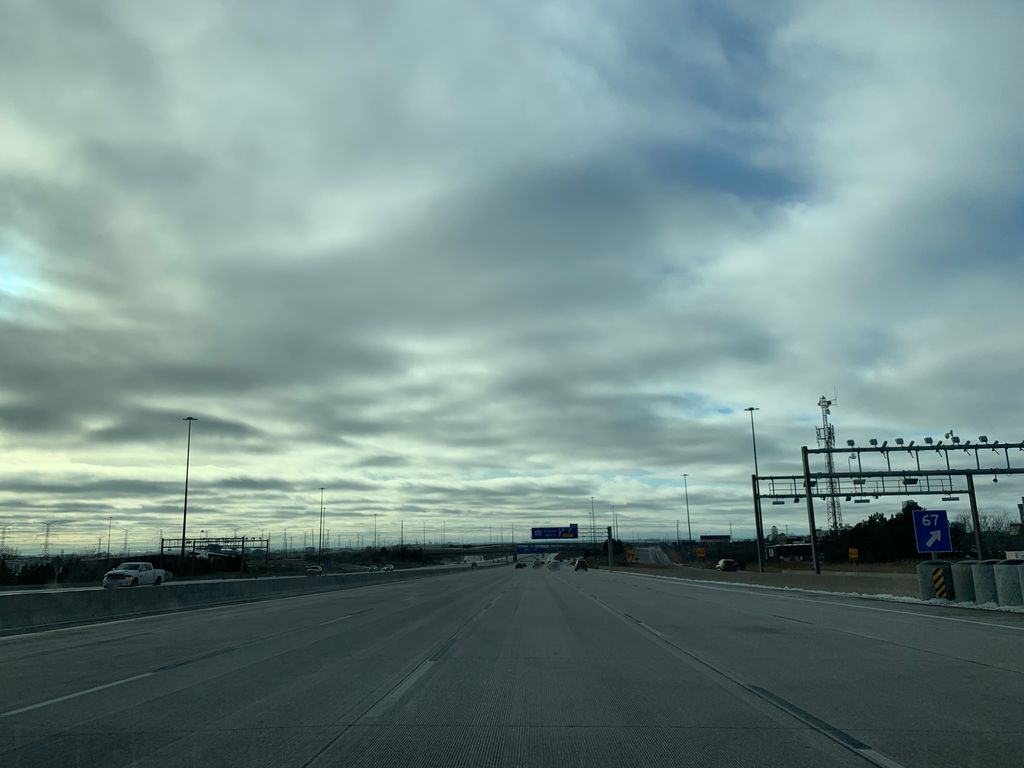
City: toronto